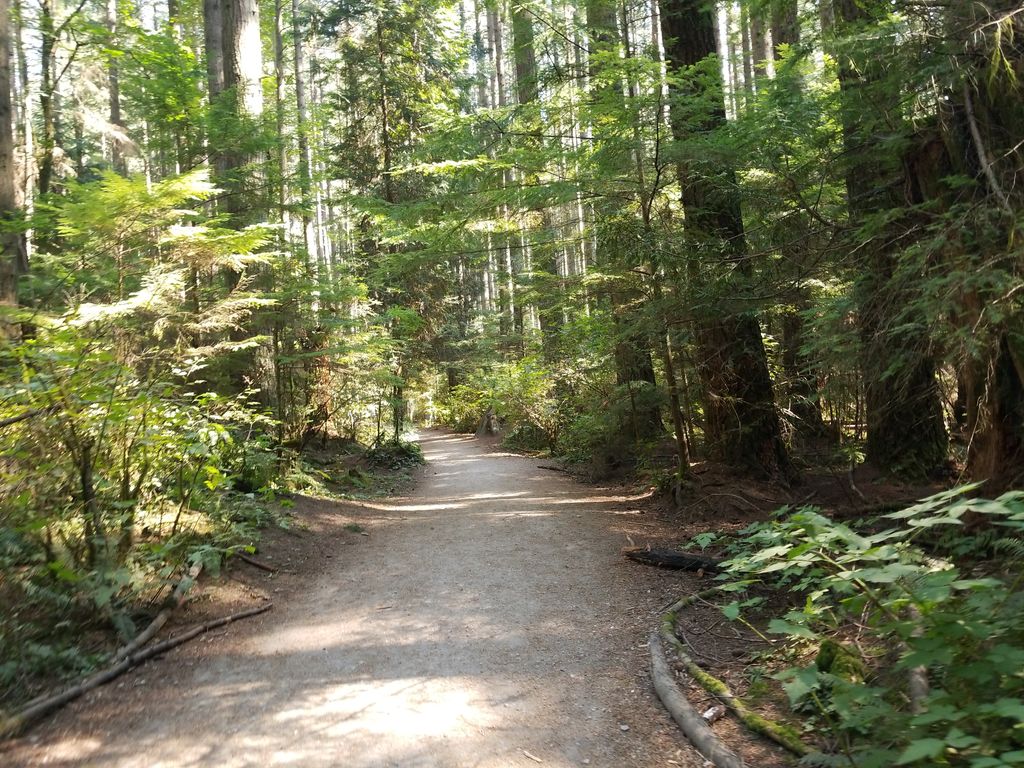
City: vancouver